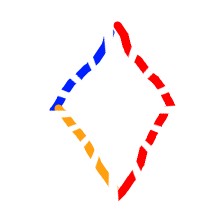
Shape: rhombus